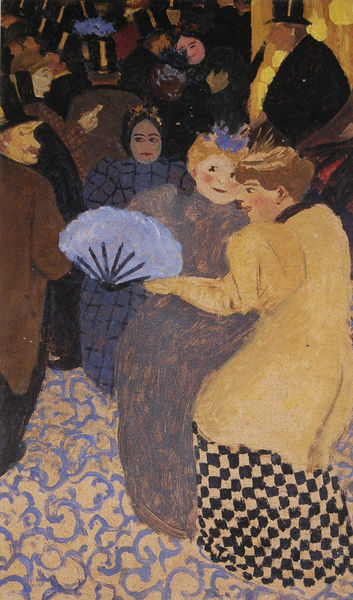
Titel: In der Music Hall
Künstler: Félix Vallotton
Institution: (Privatsammlung)
Schlagwörter: akt, blau, dunkel, feder, gemälde, gruppe, mann, frauen, gelb, impressionismus, menschen, ocker, stadt, abend, bar, braun, bunt, cafe, damen, frankreich, frau, frisur, grau, hut, hüte, kariert, kleid, kleider, licht, männer, ohr, paris, profil, schwarz, skizze, straße, szene, toulouse lautrec, blick, weg, ansammlung, ball, beige, ensor, expressionismus, fauves, fest, flächig, fächer, gesellschaft, gespräch, haube, herren, hochformat, karo, karriert, leute, malerei, masse, menge, menschanemenge, meschen, mode, muster, naive malerei, ornament, party, rock, schachbrett, schachbrettmuster, schleife, symbolismus, tanz, teppich, versammlung, zylinder, bart, gedränge, gesichter, gesicht, kleidung, kragen, öl, boden, personen, oper, zilinder, puffärmel, rouge, ranken, hellblau, unterhaltung, moderne, lila, kutsche, blue, crowd, hat, men, people, women, frack, carpet, dark, dick, dress, duktus, gossip, klatsch, ladies, lady, painting, yellow, ornamente, brown, fecher, punkte, lachen, karos, eingang, nakt, schlange, lautrec, heiter, entwurf, ölmalerei, lustig, toulouse, fröhlich, unfertig, modernismus, hats, arabesken, schwar, veranstaltung, roben, großstadt, squares, einlass, hit, tuscheln, top hat, feine gesellschaft, begrüßen, event, unterhaltsam, unfertif, tratsch, fan, 19th century, plaid, fäscher, 1900, bonnard, checked, touöouse